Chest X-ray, PA view. Patient: 49 years old, sex F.
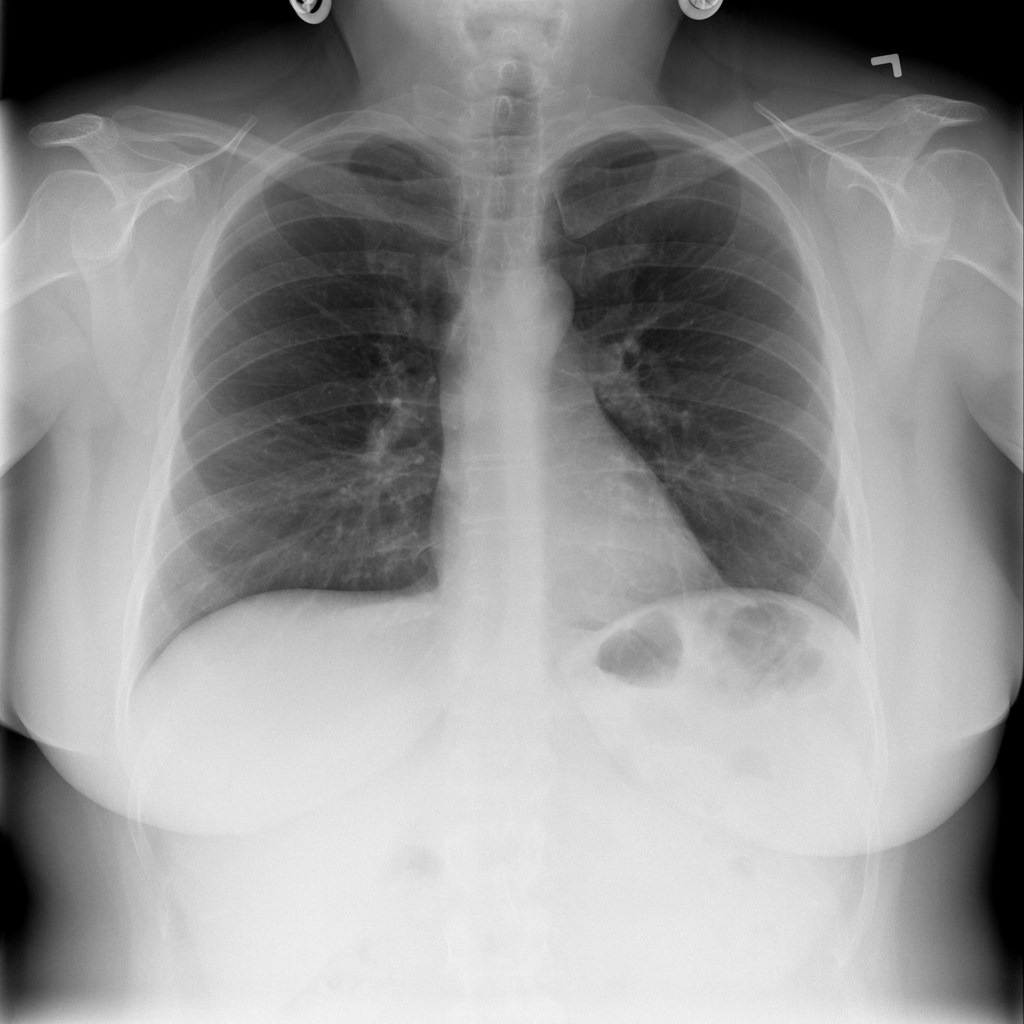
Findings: No Finding